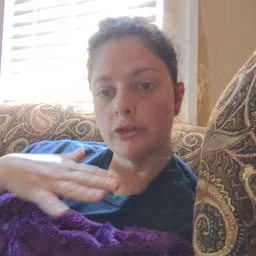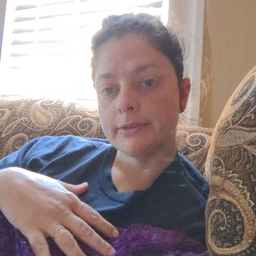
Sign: pajamas